What's the difference between 2 images?
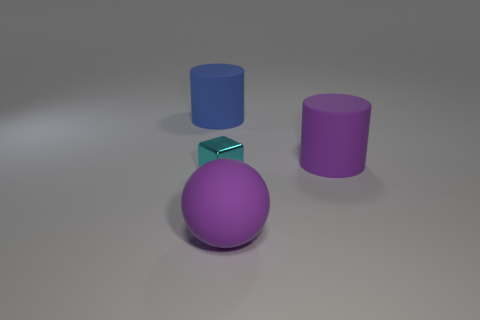
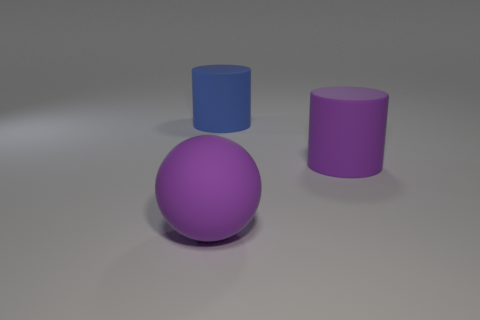
the tiny block has disappeared
the cyan object has disappeared
the tiny thing is no longer there
the small metallic thing is no longer there